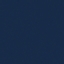
Land use / land cover class: SeaLake